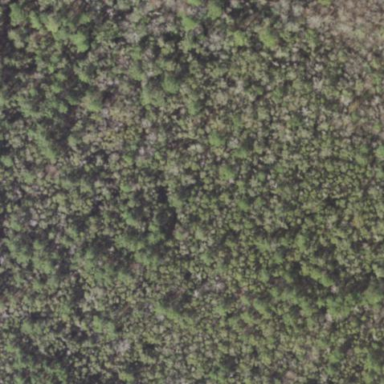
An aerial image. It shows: Mixed leaf woodland.